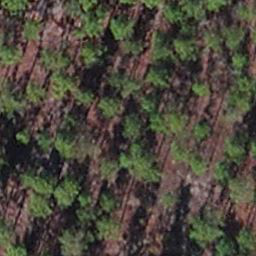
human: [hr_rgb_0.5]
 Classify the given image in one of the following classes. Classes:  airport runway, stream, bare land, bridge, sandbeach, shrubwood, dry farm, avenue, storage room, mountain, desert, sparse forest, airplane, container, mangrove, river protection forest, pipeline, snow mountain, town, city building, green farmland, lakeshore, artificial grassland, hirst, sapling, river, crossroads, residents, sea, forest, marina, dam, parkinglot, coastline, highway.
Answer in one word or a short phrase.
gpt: sapling